Question: So here's the problem. I'm trying to get my Rails 3.2.8 app running on justhost.com's web hosting platform. The app works fine on WEBrick when I ssh into the server and run 'rails s', but passenger (the server platform provided by justhost) is having some issues.
There seem to be a lot of other posts on Stackoverflow where users were having this same problem. I tried as many of the proposed solutions as I could find, but none of them were able to solve my problem. My web hosting service's customer support wasn't able to help either:
> The type of support which you are requesting is more in depth with designing and developing your site than we are able to provide.
So yeah, I'd really appreciate it if someone here could help me with this. Here's the error message I'm getting:

Here's some other info you might find relevant:
'''
webgemla@webgemlabs.com [~]# which rails
/home3/webgemla/.rvm/gems/ruby-1.9.3-p194/bin/rails
webgemla@webgemlabs.com [~]# which ruby
/home3/webgemla/.rvm/rubies/ruby-1.9.3-p194/bin/ruby
webgemla@webgemlabs.com [~]# which bundle
/home3/webgemla/.rvm/gems/ruby-1.9.3-p194/bin/bundle
webgemla@webgemlabs.com [~]# which rake
/home3/webgemla/.rvm/gems/ruby-1.9.3-p194/bin/rake
webgemla@webgemlabs.com [~]# which gem
webgemla@webgemlabs.com [~]# which rvm
webgemla@webgemlabs.com [~]# gem -v
1.8.24
webgemla@webgemlabs.com [~]# rvm -v
rvm 1.15.8 (stable) by Wayne E. Seguin <wayneeseguin@gmail.com>, Michal Papis <mpapis@gmail.com> [https://rvm.io/]
webgemla@webgemlabs.com [~]# echo $PATH
/home3/webgemla/.rvm/gems/ruby-1.9.3-p194/bin:/home3/webgemla/.rvm/gems/ruby-1.9.3-p194@global/bin:/home3/webgemla/.rvm/rubies/ruby-1.9.3-p194/bin:/home3/webgemla/.rvm/bin:/usr/local/jdk/bin:/home3/webgemla/perl5/bin:/usr/lib64/qt-3.3/bin:/ramdisk/bin:/usr/bin:/bin:/usr/local/sbin:/usr/sbin:/sbin:/usr/local/bin:/usr/X11R6/bin:/home3/webgemla/ruby/gems/bin:/home3/webgemla/ruby/gems:/home3/webgemla/bin
webgemla@webgemlabs.com [~]# ls -ld .rvm
drwxr-xr-x 24 webgemla webgemla 4096 Sep 3 13:51 .rvm/
'''
Strangely enough, 'which rvm' and 'which gem' print nothing (Could that have something to do with my problem?), but the 'rvm' and 'gem' commands run just fine. I could really use some help with this one... =(
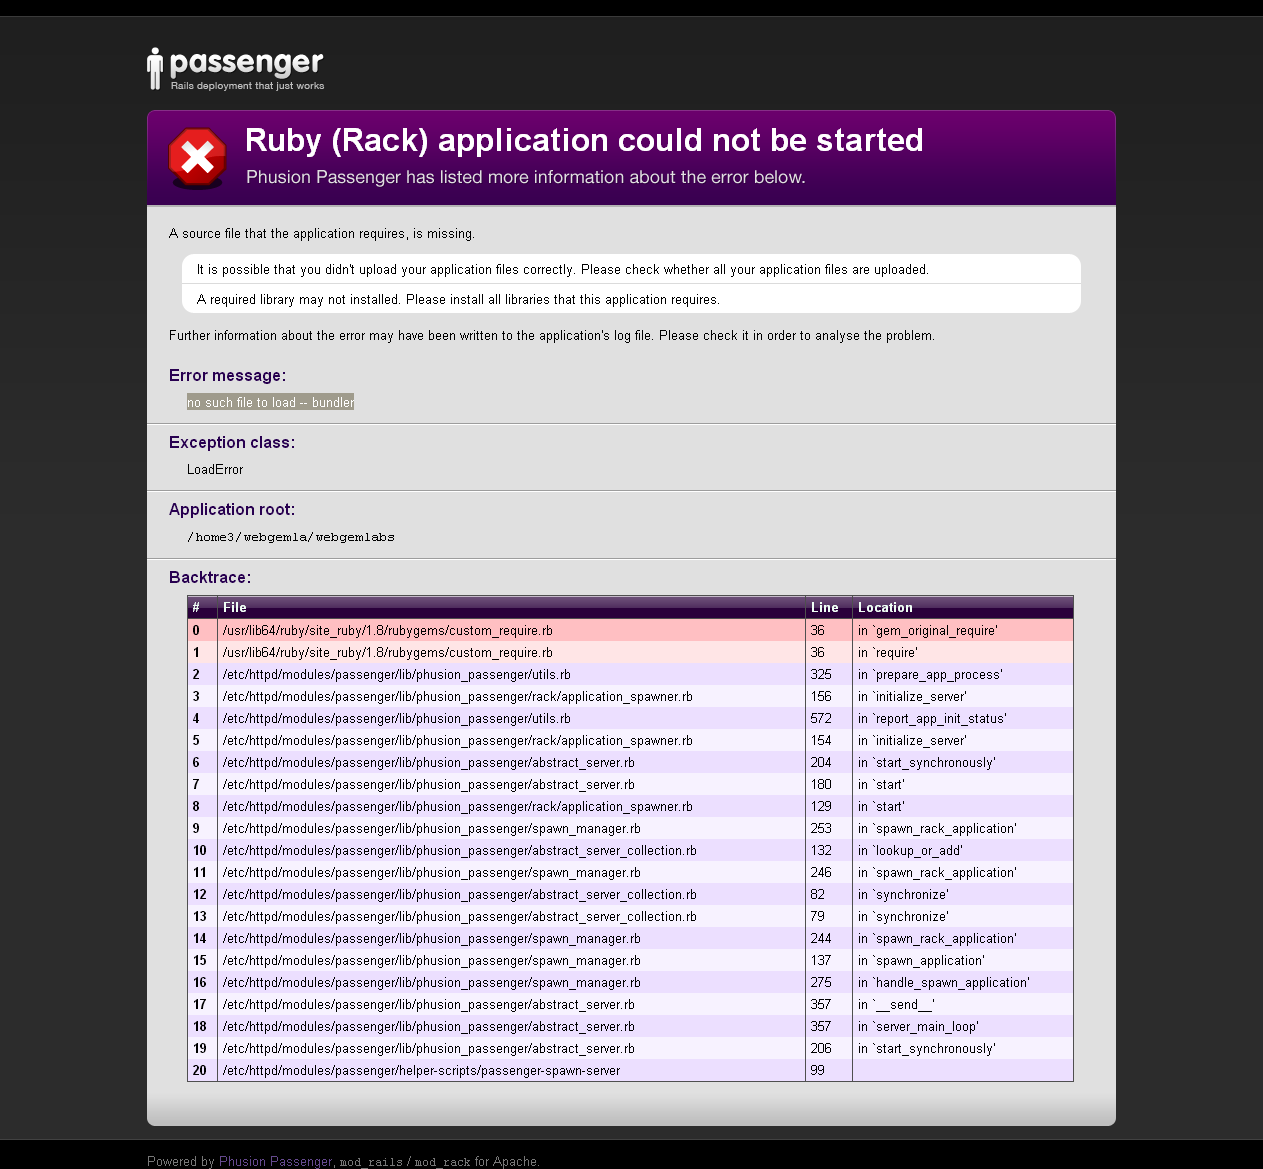
Answer: I was able to fix this by setting GEM_HOME in my .htaccess file:
'''
SetEnv GEM_HOME /home3/webgemla/.rvm/gems/ruby-1.9.3-p194
'''
I'm experiencing other problems now (<URL>, but at least this one seems to be solved.